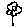
Label: flower